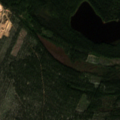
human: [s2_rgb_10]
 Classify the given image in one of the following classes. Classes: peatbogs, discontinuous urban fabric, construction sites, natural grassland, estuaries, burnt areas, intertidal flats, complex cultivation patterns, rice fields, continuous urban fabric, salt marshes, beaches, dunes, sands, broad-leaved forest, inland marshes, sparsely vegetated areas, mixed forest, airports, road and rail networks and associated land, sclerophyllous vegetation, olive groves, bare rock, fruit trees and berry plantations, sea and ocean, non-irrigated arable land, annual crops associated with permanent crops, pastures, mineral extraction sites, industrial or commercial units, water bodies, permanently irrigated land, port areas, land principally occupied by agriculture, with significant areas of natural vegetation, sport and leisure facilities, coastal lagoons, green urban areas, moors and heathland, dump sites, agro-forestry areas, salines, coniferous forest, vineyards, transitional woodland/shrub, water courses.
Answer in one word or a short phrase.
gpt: mineral extraction sites, coniferous forest, transitional woodland/shrub